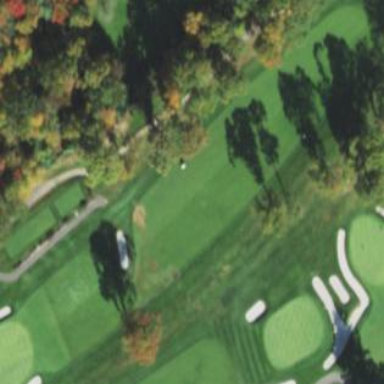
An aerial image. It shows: Golf fairway surrounded by grass.